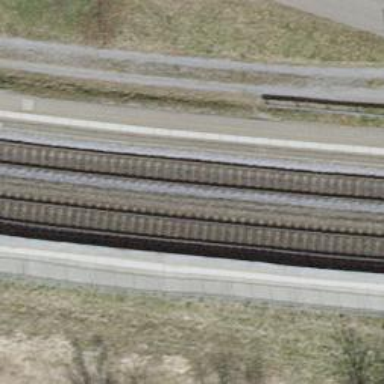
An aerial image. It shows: Public transport stop position along the railway.